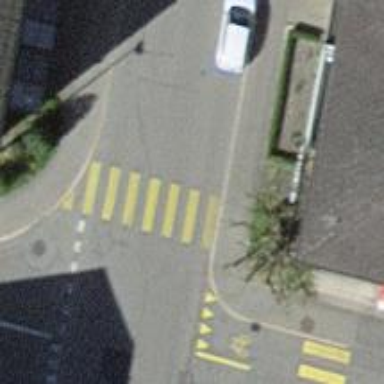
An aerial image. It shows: Marked road crossing.